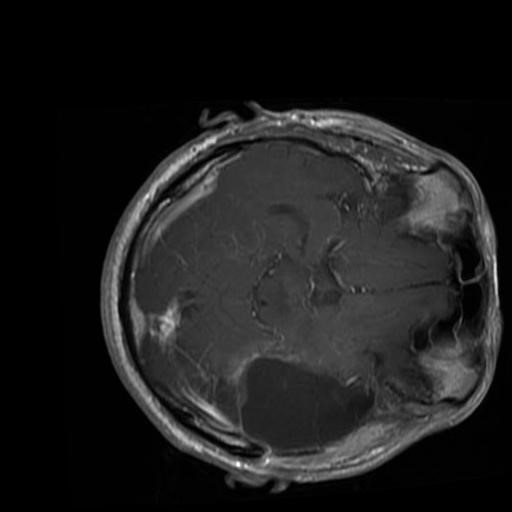
Label: brain_glioma